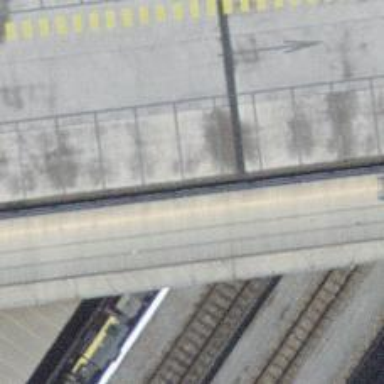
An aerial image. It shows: Abandoned railway yard with one track. The area is electrified with contact line.